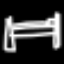
Label: bed